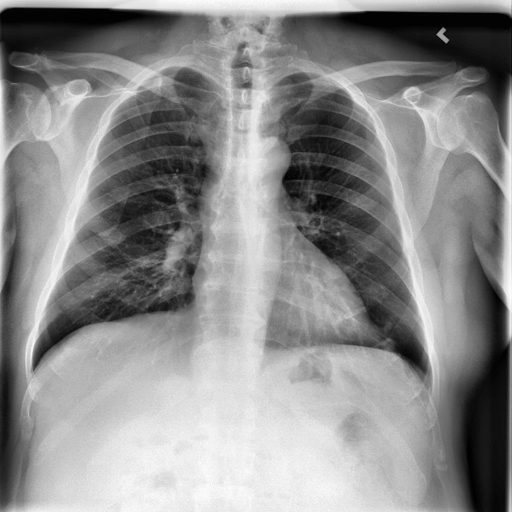
Finding: NORMAL